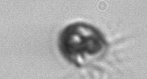
Label: Balanion